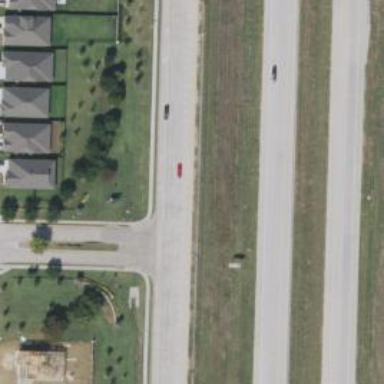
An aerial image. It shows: Secondary road with frontage road alongside.